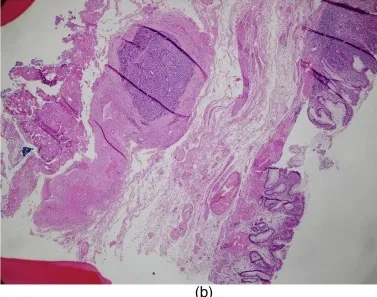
(b) Large vessel venous invasion by small cell NEC (left) and glands lined by high grade adenocarcinoma (right) (H&E x20).
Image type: pathology (h&e)